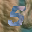
Label: 5